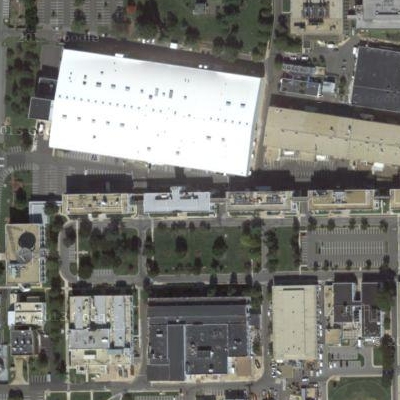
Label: Industry